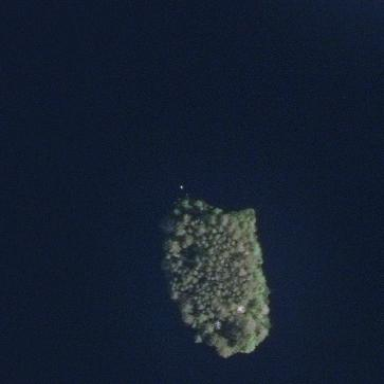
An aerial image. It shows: Islet covered with needle-leaved woodland.